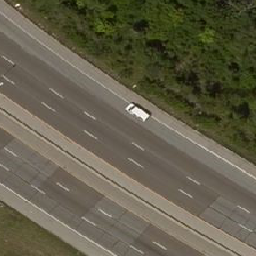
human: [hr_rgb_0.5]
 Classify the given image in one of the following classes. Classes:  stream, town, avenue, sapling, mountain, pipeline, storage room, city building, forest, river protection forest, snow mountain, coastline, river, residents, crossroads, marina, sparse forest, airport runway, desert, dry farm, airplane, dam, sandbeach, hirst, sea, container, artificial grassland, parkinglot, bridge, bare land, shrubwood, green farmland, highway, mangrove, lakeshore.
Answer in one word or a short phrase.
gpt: highway